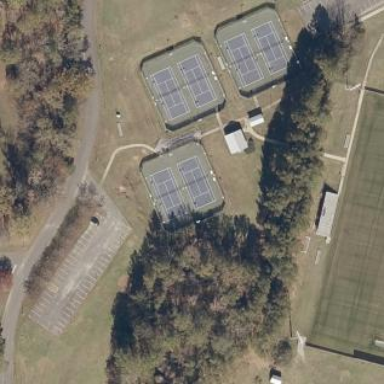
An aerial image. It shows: Sports centre with focus on tennis.